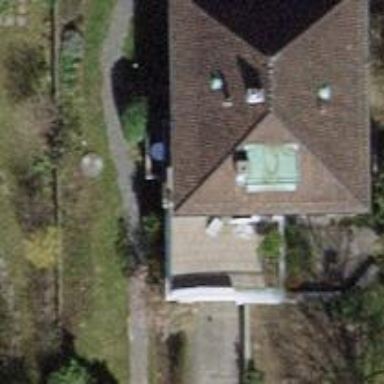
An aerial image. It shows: House with hipped roof.